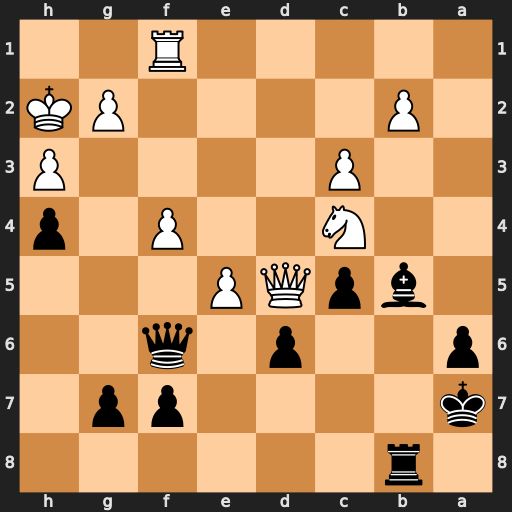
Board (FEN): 1r6/k4pp1/p2p1q2/1bpQP3/2N2P1p/2P4P/1P4PK/5R2
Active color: b
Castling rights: -
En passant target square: -
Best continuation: Qe6 Qxe6 fxe6 exd6 Bxc4